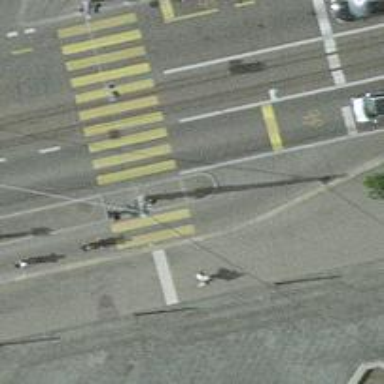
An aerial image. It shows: Kerb barrier.